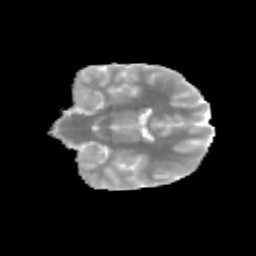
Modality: MD
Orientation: coronal
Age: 13
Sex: female
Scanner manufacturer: siemens
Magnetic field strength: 3 T
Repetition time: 3.8 s
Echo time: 0.07 s